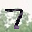
Label: 7